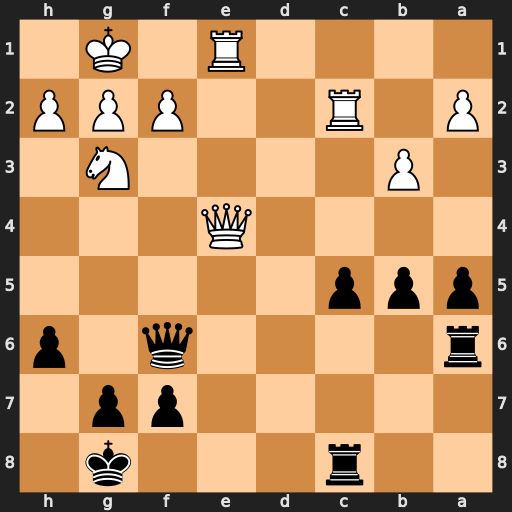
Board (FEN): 2r3k1/5pp1/r4q1p/ppp5/4Q3/1P4N1/P1R2PPP/4R1K1
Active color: b
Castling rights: -
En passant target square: -
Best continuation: Re6 Rec1 Rxe4